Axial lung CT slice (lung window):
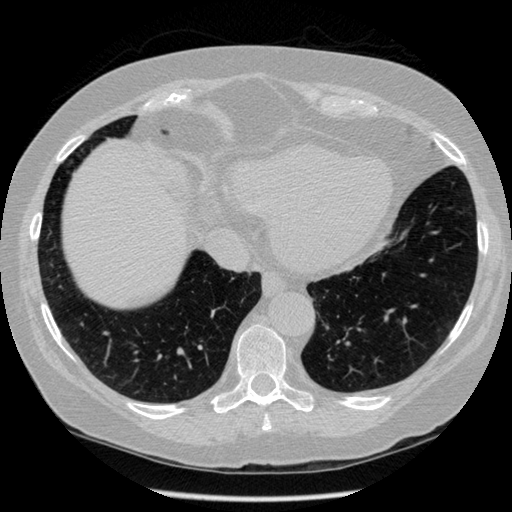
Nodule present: no